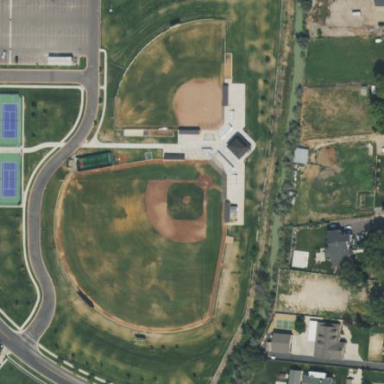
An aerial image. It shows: Baseball pitch for leisure land.